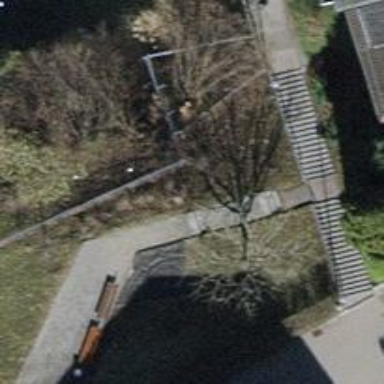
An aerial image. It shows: Set of steps on the road.